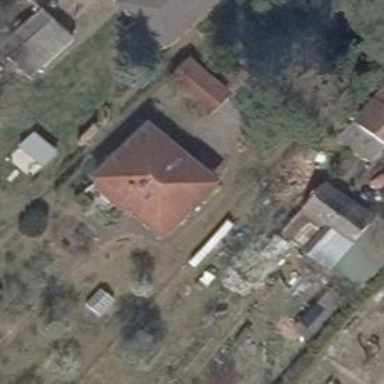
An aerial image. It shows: House with hipped roof aligned along its orientation.